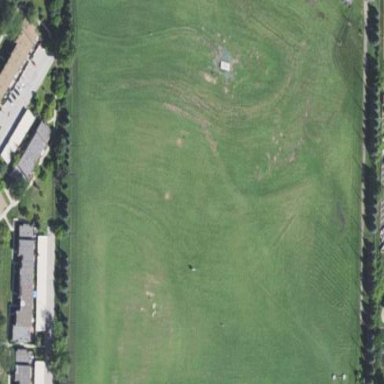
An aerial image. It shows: Grassy area used as driving range for golf.